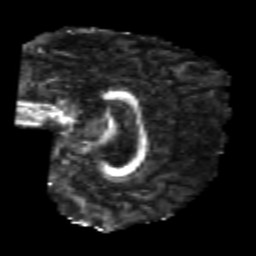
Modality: FA
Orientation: sagittal
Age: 22
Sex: male
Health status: healthy
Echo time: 0.074 s